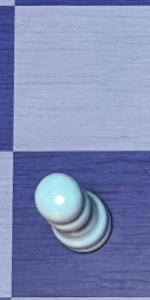
Label: Pawn_White